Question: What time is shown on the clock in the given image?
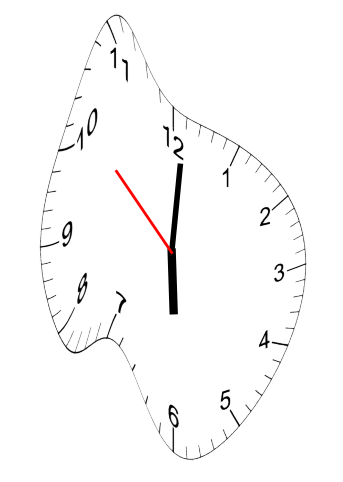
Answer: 06:00:52